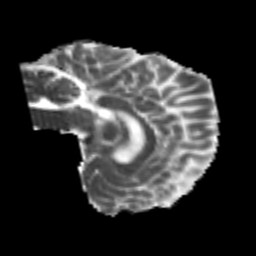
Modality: MD
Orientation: sagittal
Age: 22
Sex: male
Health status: healthy
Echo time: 0.074 s